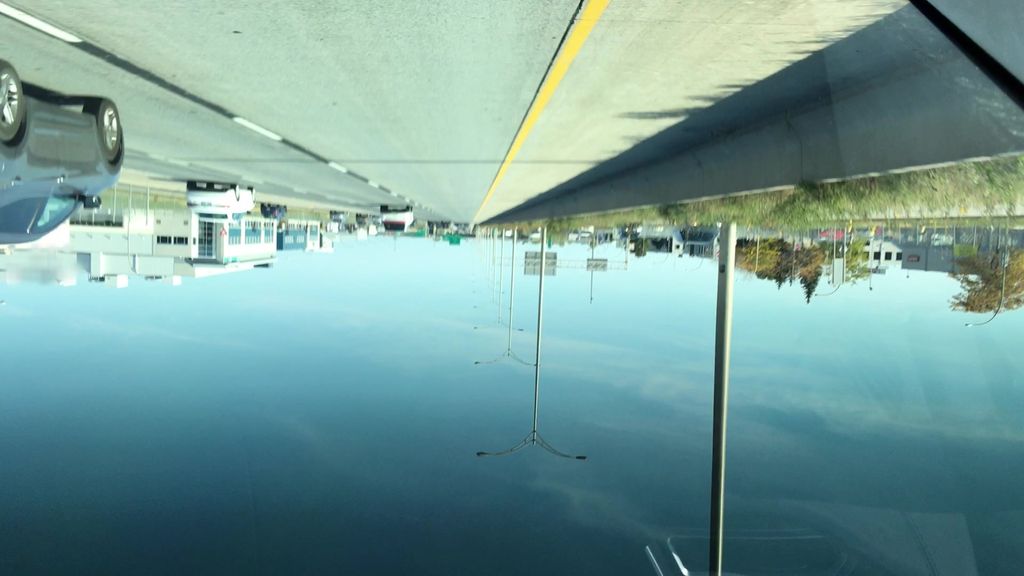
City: montreal